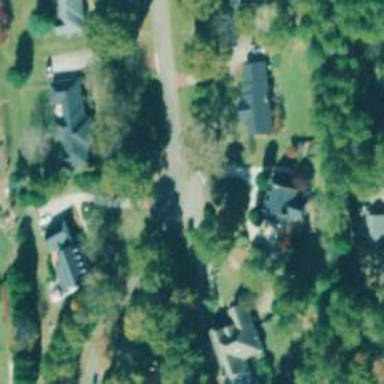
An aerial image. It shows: Driveway leading to service road.